Question: I'm looking at this pseudocode for the Minimax algorithm:
'''
Function Minimax-Decision(state) returns an action
;inputs: state (current game state)
;'E' means element of, 'a' is the action
return a E Actions(state) maximizing Min-Value(Result(a, state))
Function Max-Value(state) returns a utility value
if Terminal-Test(state) then return Utility(state)
v <-- -infinity
for a, s in Successors(state) do v <-- Max(v, Min-Value(s))
return v
Function Min-Value(state) returns a utility value
if Terminal-Test(state) then return Utility(state)
v <-- infinity
for a, s in Successors(state) do v <-- Min(v, Max-Values(s))
return v
'''
I think I know how the Minimax algorithm works. You fill "score" values from the bottom up starting from the utility scores. At Max's nodes are the largest of its children, Min's will be the smallest. Max predicts that Min will always try to put Max in the worst position possible for next turn, and using that knowledge, Max tries to make the best move possible.
So for: with order Max,Min,Max from the top
1) Max wants to make the best move for himself (max utility) so C1=5,C2=11,C3=8,etc
2) Max predicts that Min will want to put Max in the worst position possible (restrict Max to smallest utility) so B1=5,B2=2,B3=3
3) Max wants to make best possible move, so A=B1=5
Whats confusing me about the pseudocode is the double recursion, and the purpose of v. Can anyone break this one down for me?
Thanks for reading everyone!
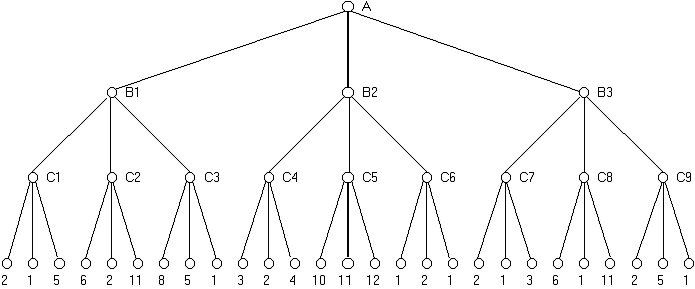
Answer: I think you can understand this code by walking through an informal proof by induction that it works for trees of depth d.
For depth 1 you just have a single node and both Min-Value and Max-Value return the utility of this node.
For depth d > 1 consider Min-Value first. v starts off as infinity, so at the first call to Min(v, Max-Value(s)) v gets set to the utility of a child node, as computed by Max, because it is Max's turn after Min, and we know it is correct by induction because it is of depth d-1. (This call amounts to an assignment because v <= infinity), Later calls to Min(v, Max-Value(s)) in this routine end up computing the Min of Max-Value(s) over all children of the node passed in. So Min-Value ends up computing the minimum utility over all children of the node passed in, which is the value of that node to Min when it is Min's turn to move.
The argument for Max-Value is much the same as for Min-Value, so the induction tells you that, for trees of any depth, both Min-Value and Max-Value return to you the value of the node passed to them, when it is Max or Min's turn to move and make the choices associated with that node.
You could also show by induction that what this code does is equivalent to what you have described.
So the double recursion arises because it allows Max and Min to take alternate turns as you walk up the tree from the leaves, and v is a temporary which is used to work out the min or max value of all the child nodes of a tree.